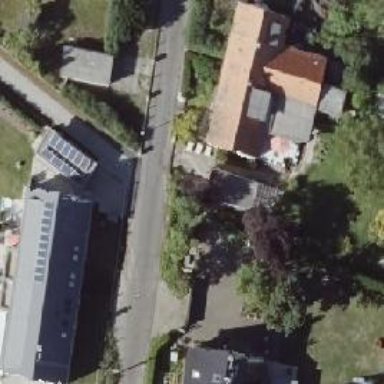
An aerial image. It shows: Residential road with asphalt surface.